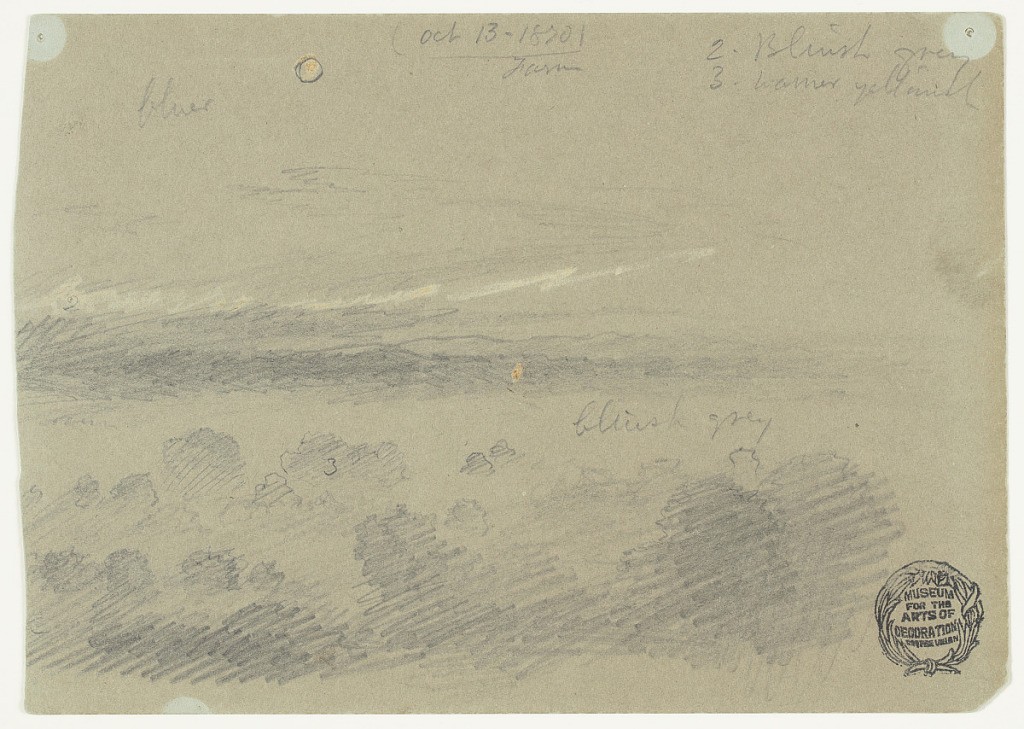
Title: The Moon over Clouds, Hudson, New York
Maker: Frederic Edwin Church, American, 1826–1900
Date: October 13, 1870
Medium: Graphite and white gouache on green laid paper; verso
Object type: drawing
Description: Landscape sketch showing the moon shining over a cloud-filled Hudson River Valley, viewed from an elevated perspective on the artist's property near Hudson, New York. The tops of puffy, low-lying clouds extend from the foreground to the middle distance, where they encounter a dark, shaded landscape. In the background, the rolling contour of the Catskill Escarpment forms the horizon. Above, hazy, high-altitude clouds hang in the sky, illuminated by the moon in the upper left corner.

Verso: Landscape sketch showing a view of rain and mist above the mountainous terrain of the Hudson River Valley, likely viewed from or near the artist's property in Hudson, New York. At lower right, a darkened hillside is shown in front of the outline of another rolling ridge. At upper center, a break in the mist reveals a view of a massive, billowing storm cloud. The sky is otherwise occupied by vertical and diagonal striations that indicate mist and rain.